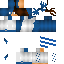
A male human skin with dark skin, wearing brown long hair dressed in a blue hoodie and blue pants, featuring a closed mouth.